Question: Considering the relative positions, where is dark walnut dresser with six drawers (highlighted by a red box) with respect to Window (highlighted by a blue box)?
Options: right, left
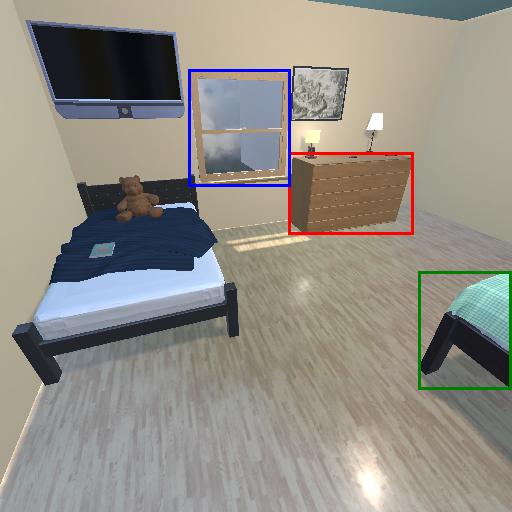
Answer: right